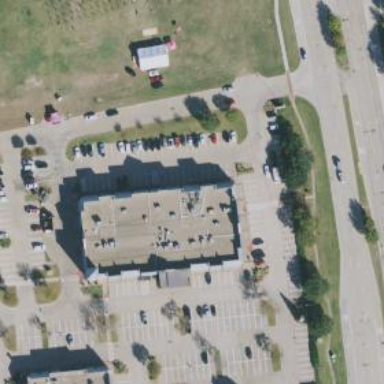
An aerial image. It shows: Fitness center located in leisure land.